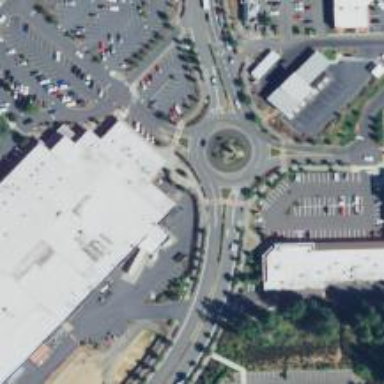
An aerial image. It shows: Unclassified road that forms roundabout at the junction.